Question: Our team is developing a medical product. We are using Telerik Rad controls for the user interface. Actually my task is to find the reason behind the lack of speed and performance in a specific module.
That module is actually containing the chain of user controls. Main Parent (user control) in which there is rad tabs. and each tab have different controls, and that controls also may or may not contain further child controls. actually in my case 2 or 3 tabs have further child controls.
Whenever i run the parent control it cause slow speed of the application. it's take almost 9 to 10 seconds to load first time which is ridiculous, and after that it's take 3 to 4 seconds.
The problem is that we have same such module in our application have less tabs but they loading and running within one second that is perfect. We interact the db and i think there is no such issue with the data fetch time. DB interaction is perfect, queries are fine no use of such query that cause increase in time.
I think this is the issue of Asp.net User controls. What are the things cause slow speed? What i need to check? Please help me out in this.

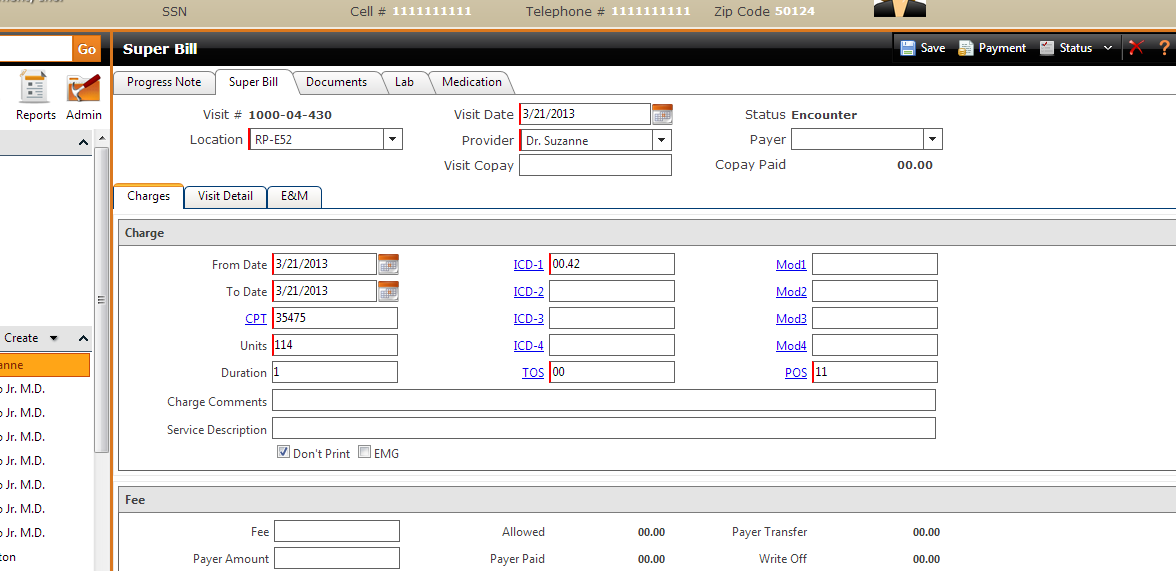
Answer: If you make heavy use of client side code it would be a good idea to do some profiling of the JavaScript code. JQuery selectors etc.. JavaScript and selectors can slow down as the DOM grows larger if not optimized.